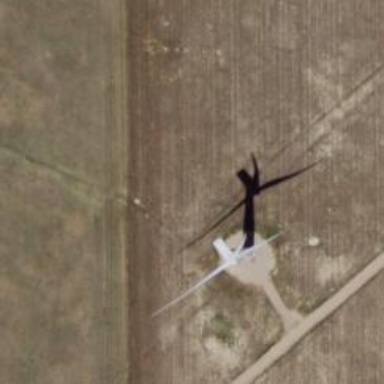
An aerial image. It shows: Wind power generator employing wind turbines.